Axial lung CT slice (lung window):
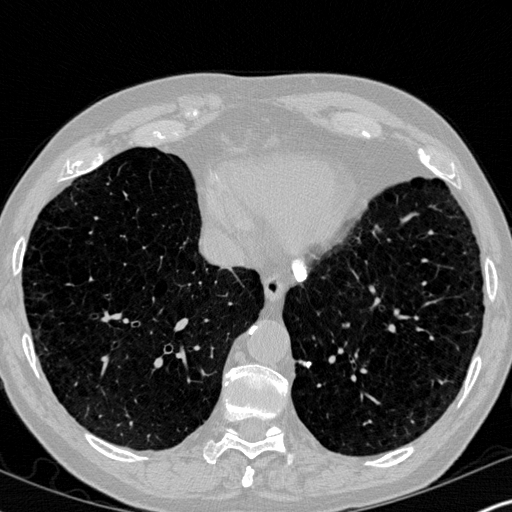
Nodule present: yes
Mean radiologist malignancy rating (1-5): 1